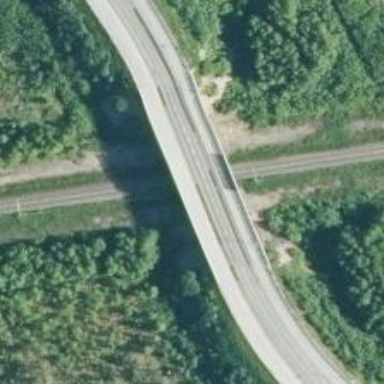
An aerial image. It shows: Secondary road bridge with cycle track.